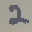
Label: 2